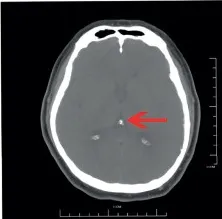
Upper half of body CT, head CT, and X-ray images of the both hands of the patient. (D) X-ray of both hands. Red arrow indicates calcium deposition.
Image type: radiology (ct)